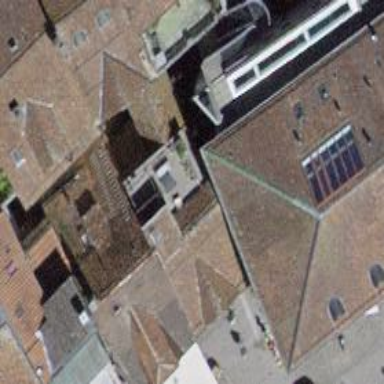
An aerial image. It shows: Gabled building with roof made of roof tiles. The roof is oriented across the building.